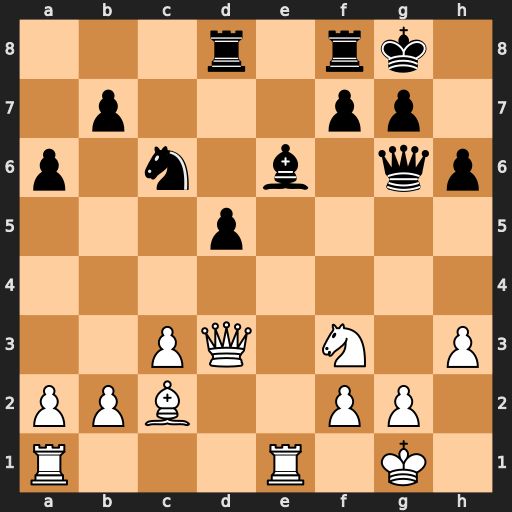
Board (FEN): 3r1rk1/1p3pp1/p1n1b1qp/3p4/8/2PQ1N1P/PPB2PP1/R3R1K1
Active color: w
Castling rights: -
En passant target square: -
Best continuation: Qxg6 fxg6 Rxe6